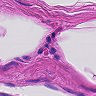
Metastatic tissue present: no